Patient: sex M, age 69
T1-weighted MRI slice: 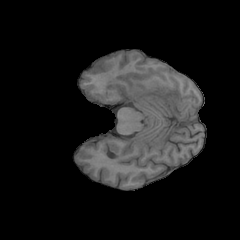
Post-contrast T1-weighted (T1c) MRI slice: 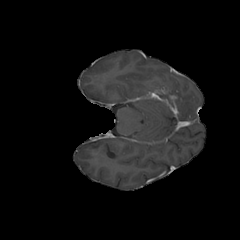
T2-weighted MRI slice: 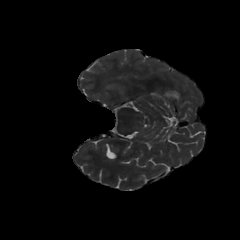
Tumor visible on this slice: yes
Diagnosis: Glioblastoma, IDH-wildtype
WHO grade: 4